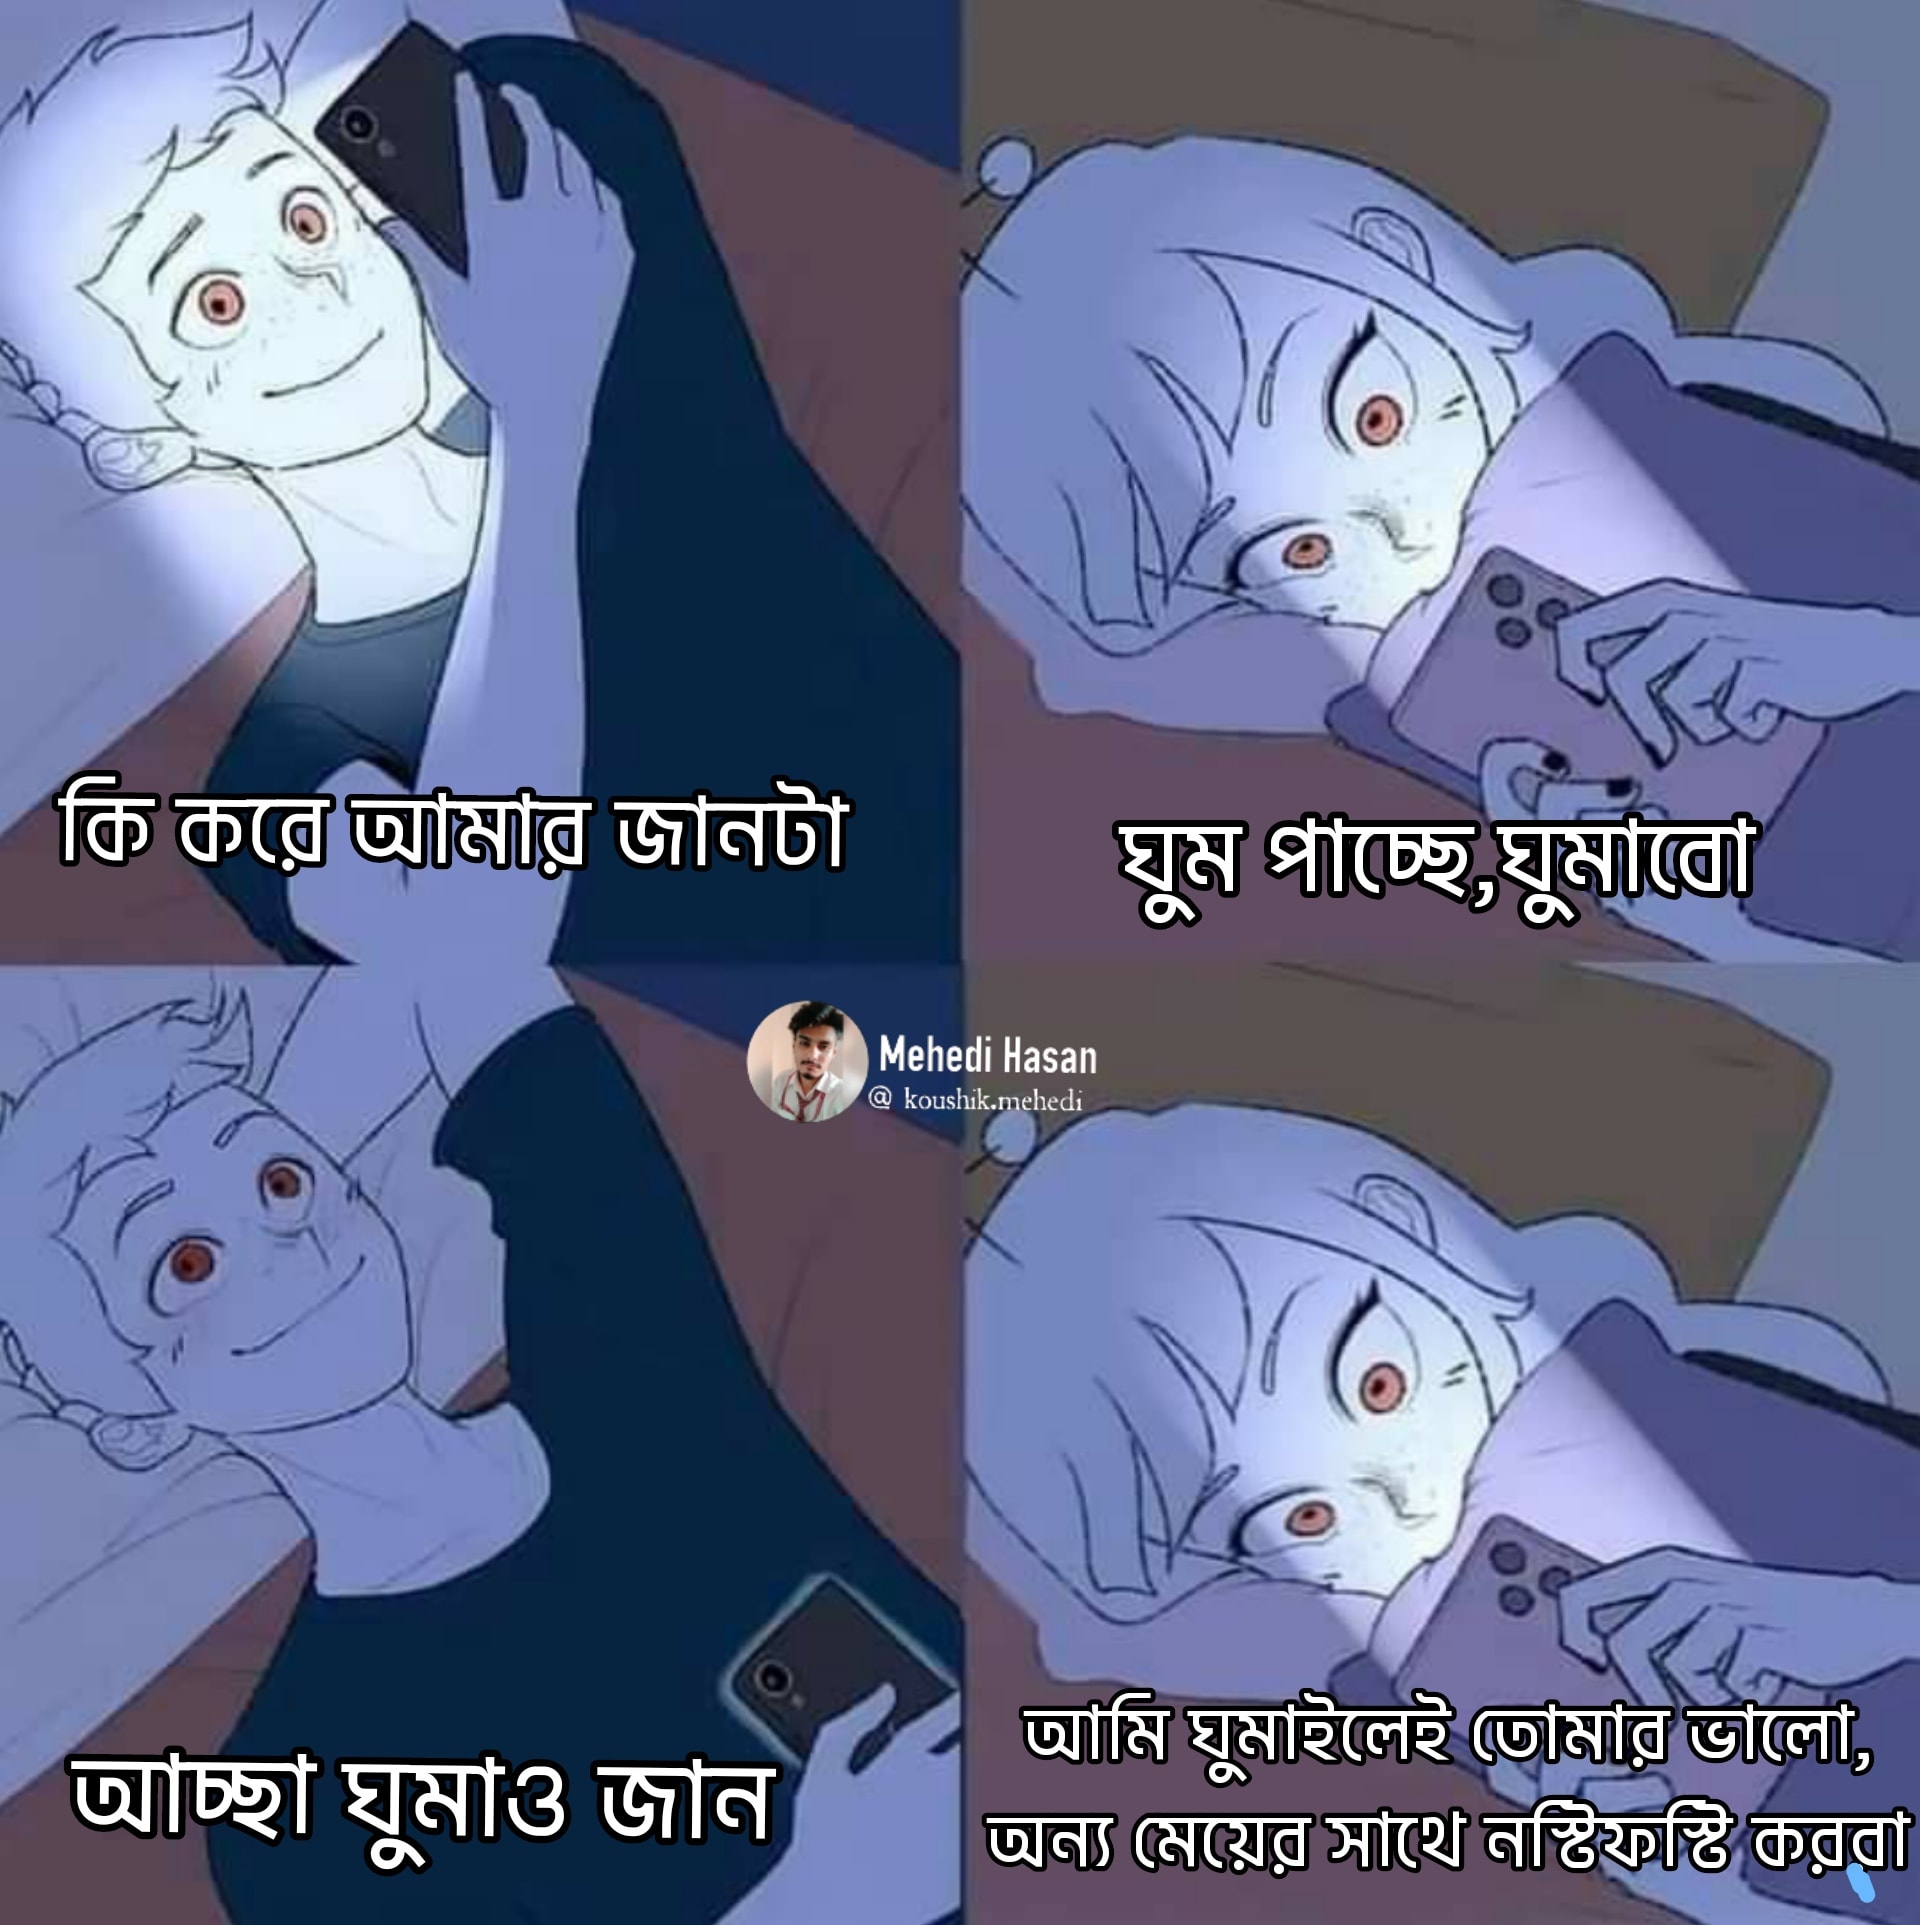
Text: কি করে অমার জানটা ঘুম পাচ্ছে ঘুমাবো আচ্ছা ঘুমাও জান আমি ঘুমাইলেই তোমার ভালো; অন্য মেয়ের সাথে নষ্টিফষ্টি করবা
Label: Non Hate